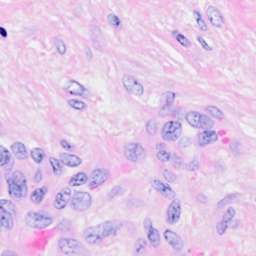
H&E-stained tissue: Breast